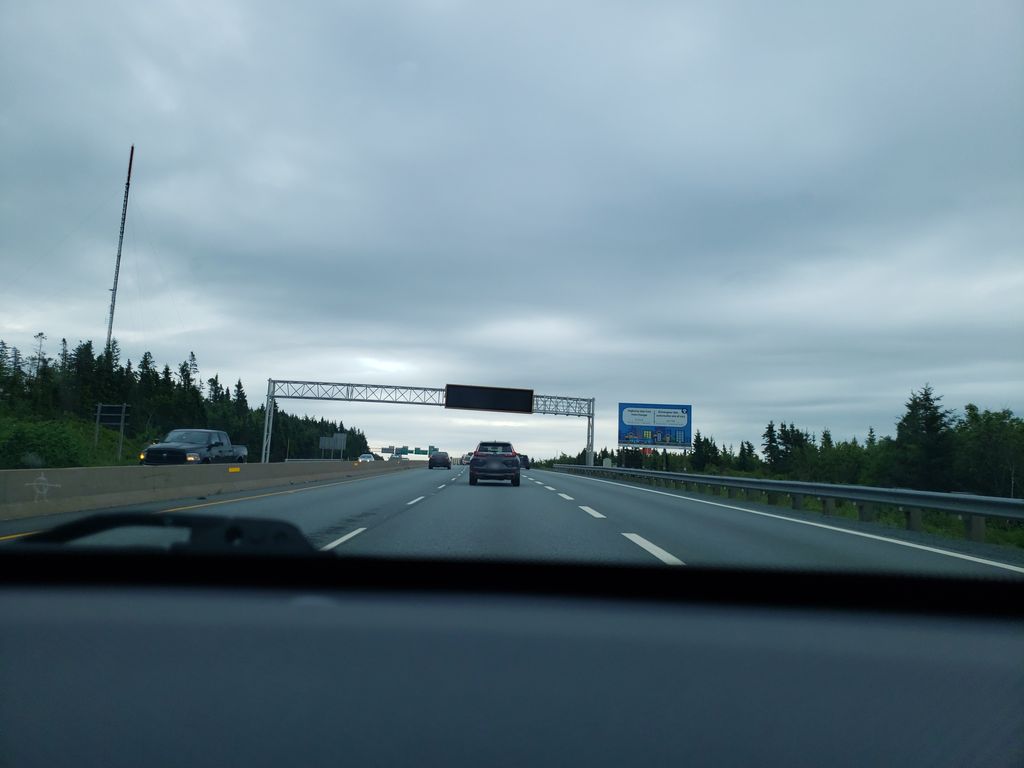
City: halifax